Field crop: maize
Growth stage: 1
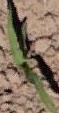
Species: maize